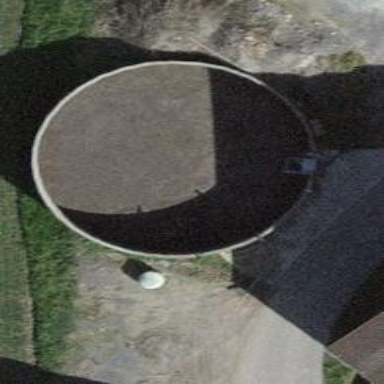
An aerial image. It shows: Storage tank which is man-made and housed in building.